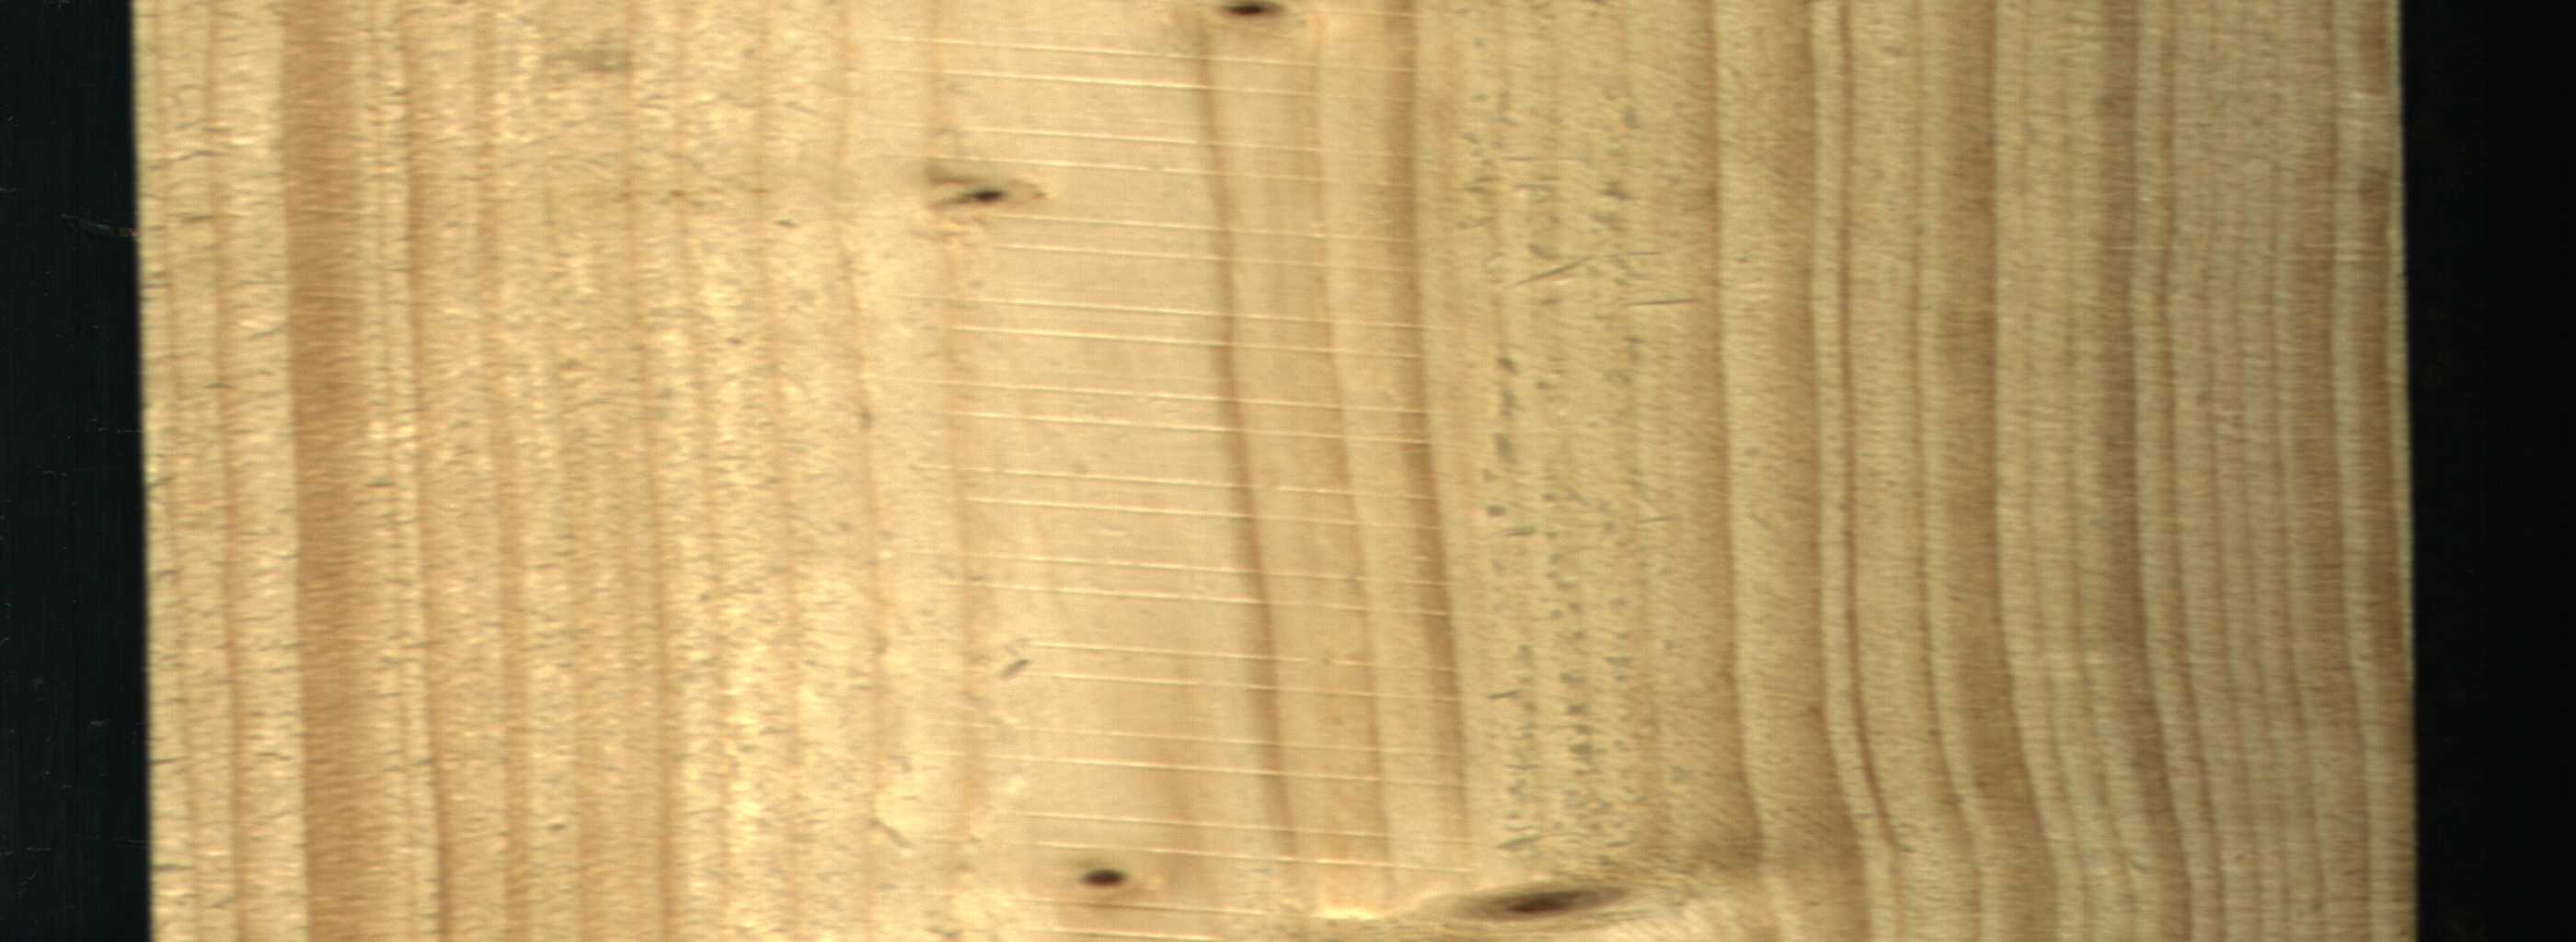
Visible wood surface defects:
Quartzity
Live_Knot
Live_Knot
Live_Knot
Live_Knot